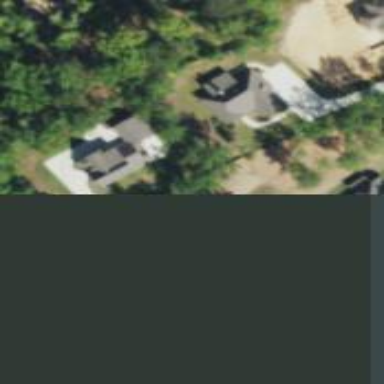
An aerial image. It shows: Driveway.